Interaction volume radius: 10 \u00c5
Interaction volume height: 30 \u00c5
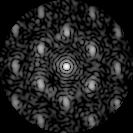
Disorder parameter: 0.5336